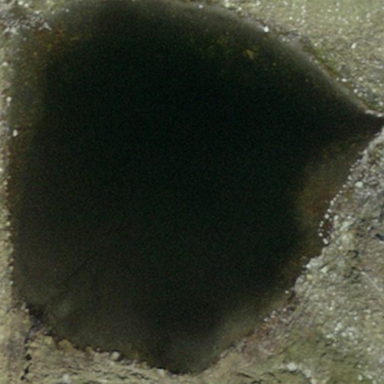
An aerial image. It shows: Pond with natural water.